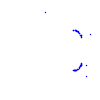
Particle: proton